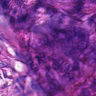
Metastatic tissue present: yes